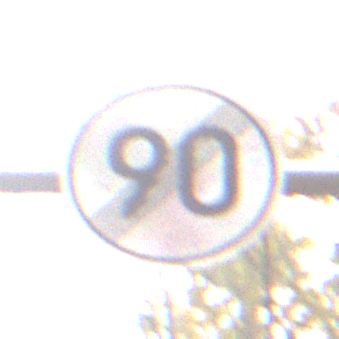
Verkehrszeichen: EndeGeschwindigkeit90
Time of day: Midday
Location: Outdoor (Nature)
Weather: Overcast
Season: NotSpecified
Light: Natural